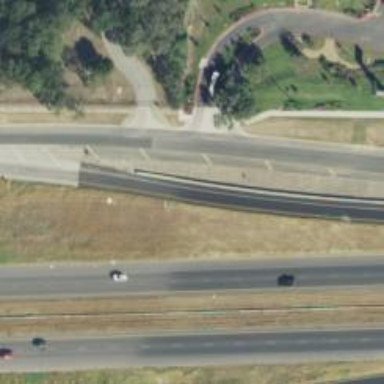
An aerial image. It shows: Secondary road with frontage road alongside.